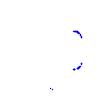
Particle: kaon